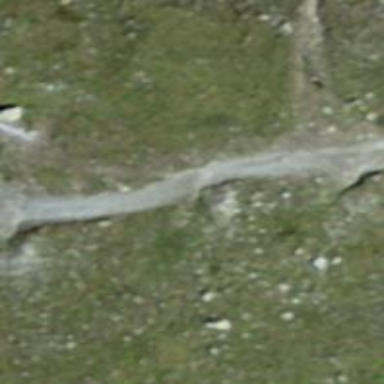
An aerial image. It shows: Brown bench in the vicinity.